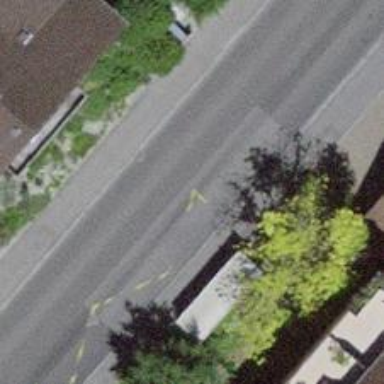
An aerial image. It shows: Public transport stop position.